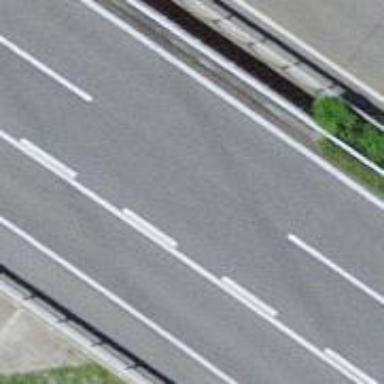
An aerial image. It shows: Asphalt bridge on motorway.